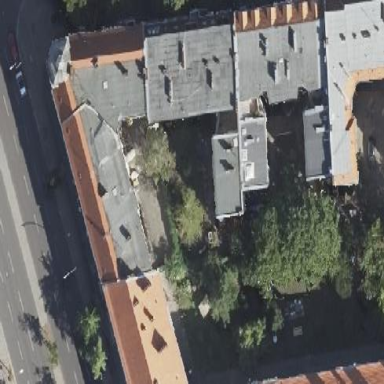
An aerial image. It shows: Building consisting of apartments with double saltbox roof shape.